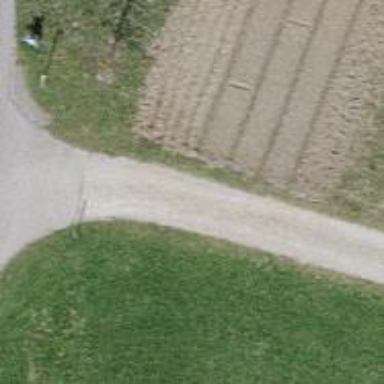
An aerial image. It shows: Gravel track with grade 2 quality.